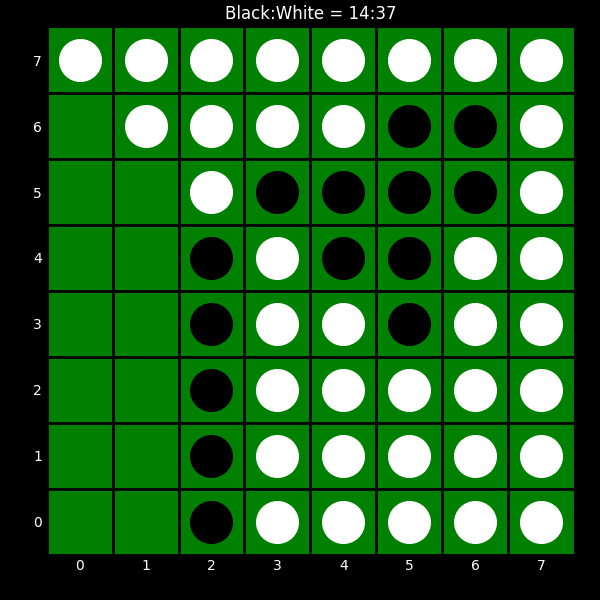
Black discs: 14
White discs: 37